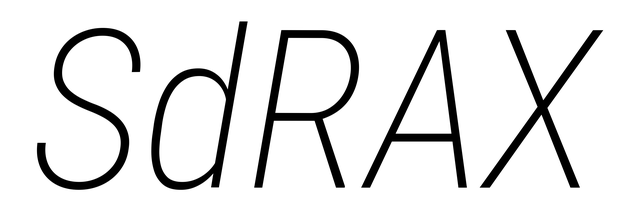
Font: Roboto-Italic_Condensed_ExtraLight_Italic